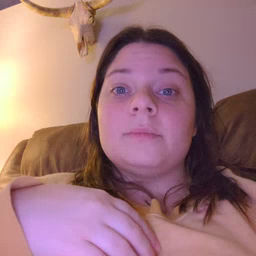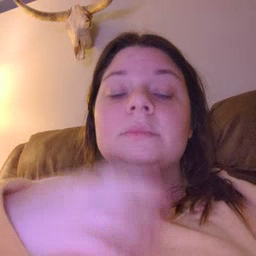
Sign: tiger